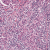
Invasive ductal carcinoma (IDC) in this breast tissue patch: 1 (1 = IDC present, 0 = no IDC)